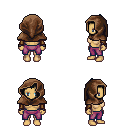
a pixel art fantasy rpg character, female body template, human, tanned skin, steel arm armor, magenta pants, raven short mohawk hairstyle, cloth hood, leather bracers, four views (front, back, left, right), 2x2 character sprite sheet, small pixel art, hard edges, no anti-aliasing